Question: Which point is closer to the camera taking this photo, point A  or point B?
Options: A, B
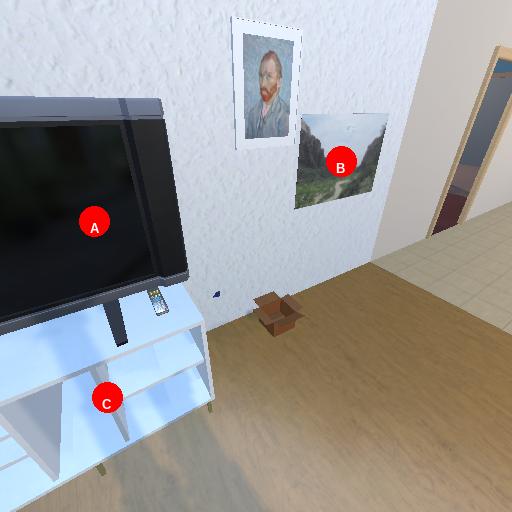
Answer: A